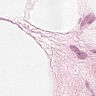
Metastatic tissue present: no